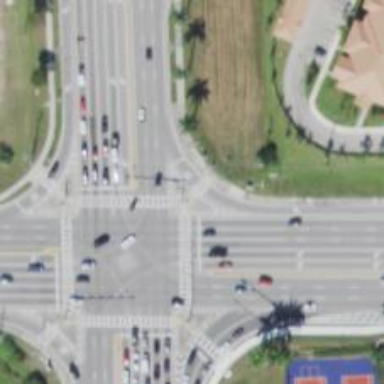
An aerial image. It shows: Footway located on traffic island.